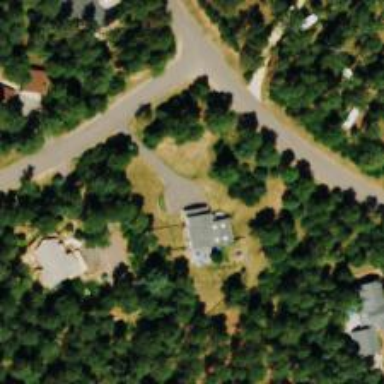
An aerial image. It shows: Driveway leading to service road.